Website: lowes
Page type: order-tracking
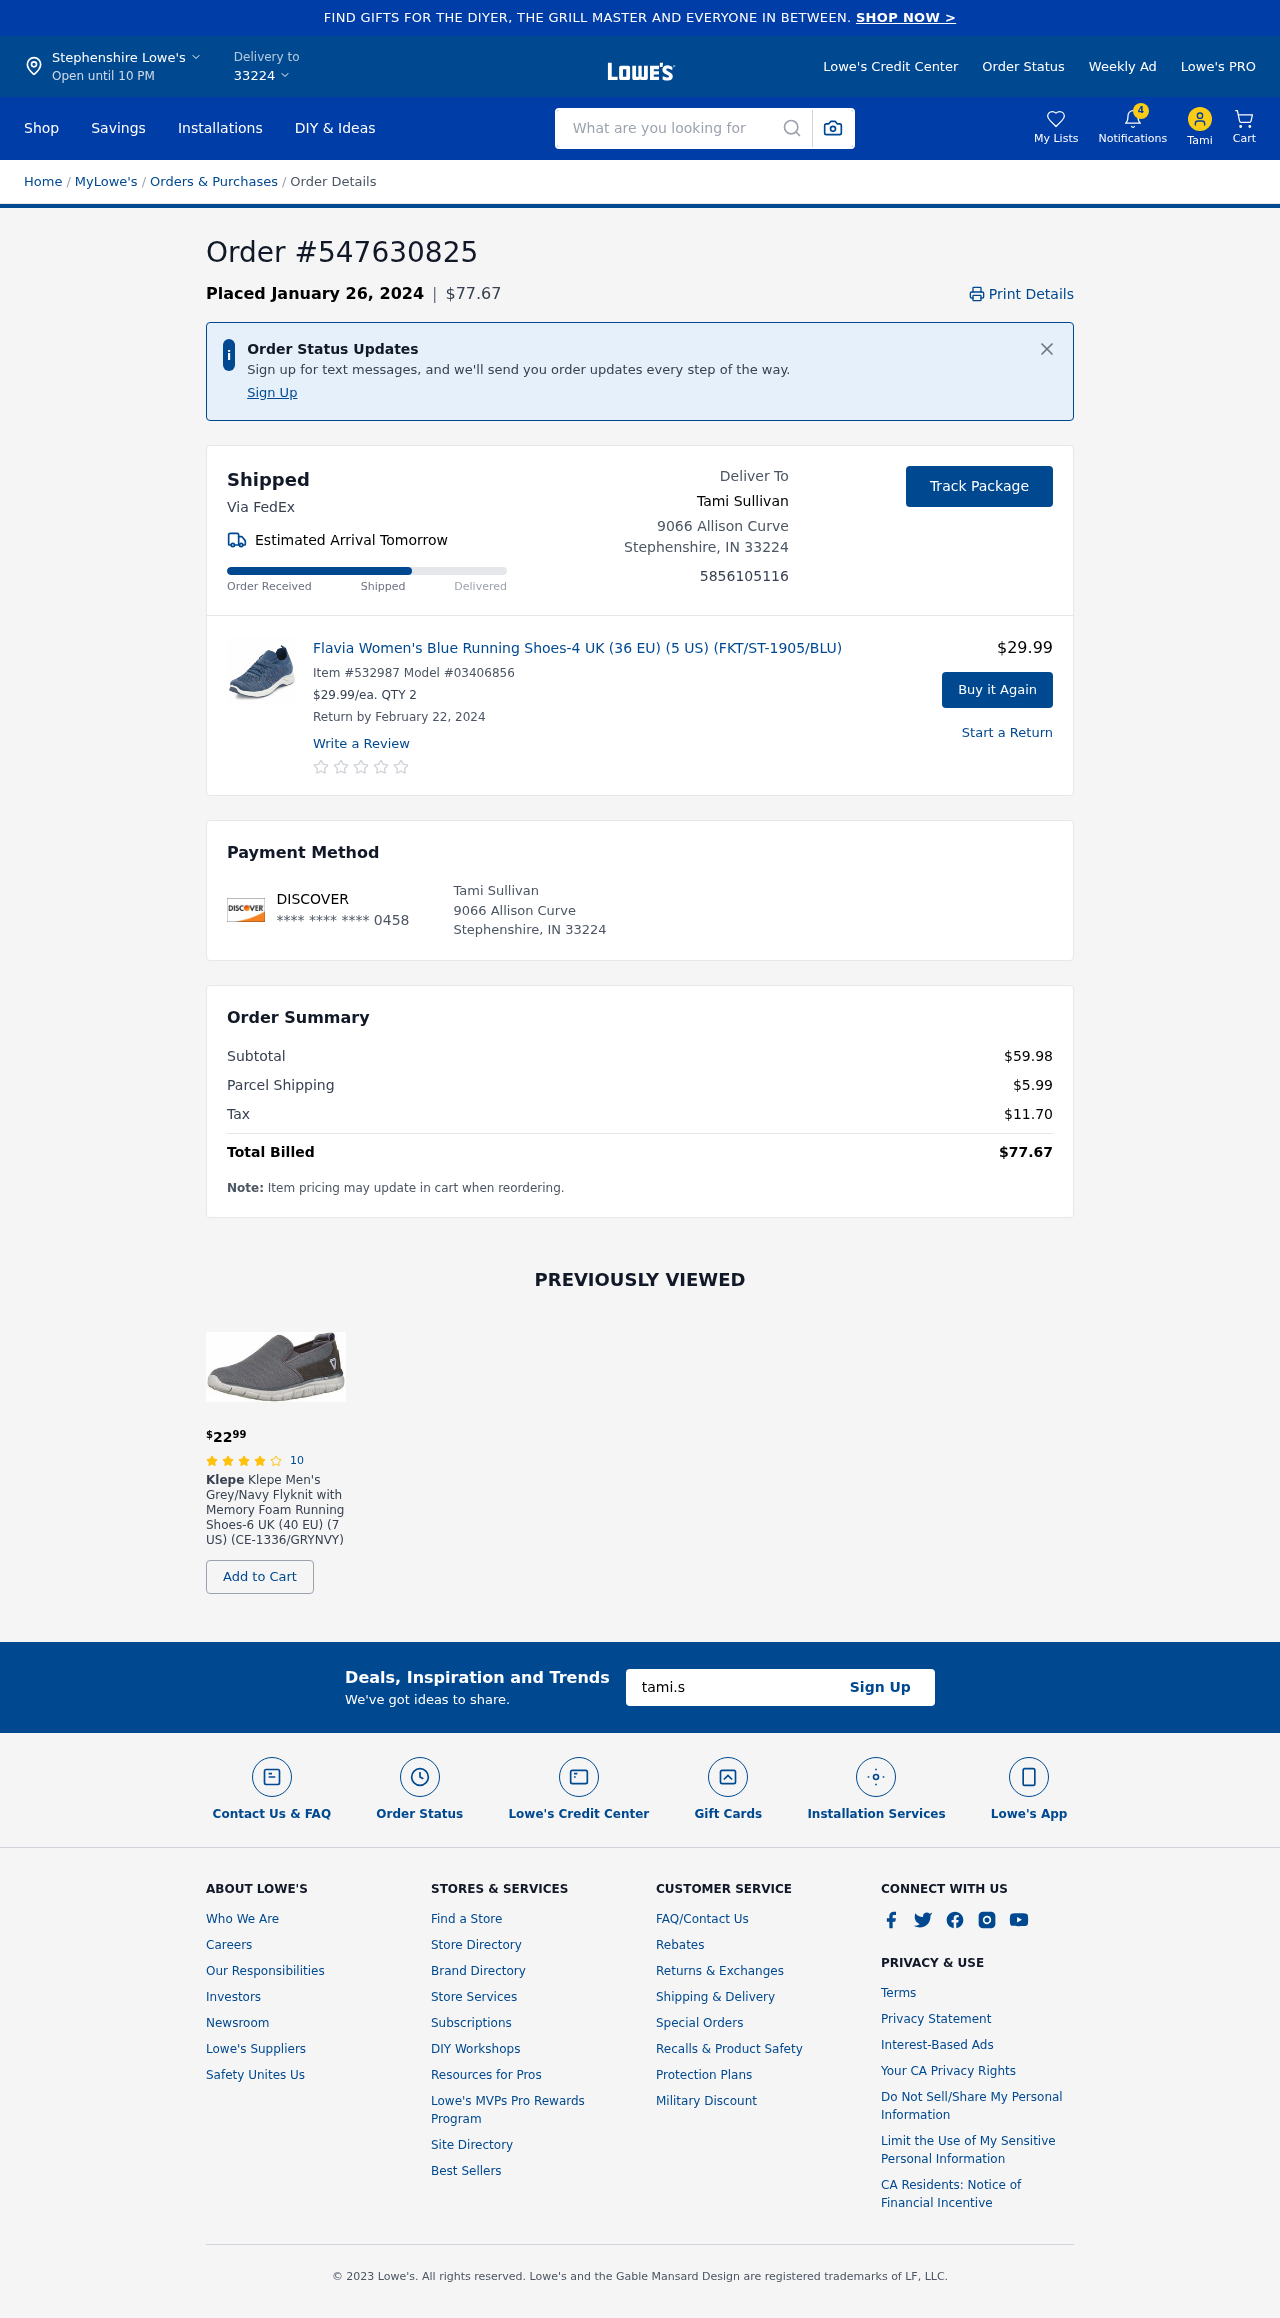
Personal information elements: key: PII_CARD_LAST4
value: **** **** **** 0458
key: PII_CARD_TYPE
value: DISCOVER
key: PII_CITY
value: Stephenshire Lowe's
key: PII_CITY_STATE_ZIP
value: Stephenshire, IN 33224
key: PII_EMAIL
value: tami.sullivan@yahoo.com
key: PII_FIRSTNAME
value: Tami
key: PII_FULLNAME
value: Tami Sullivan
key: PII_PHONE
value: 5856105116
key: PII_POSTCODE
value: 33224
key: PII_STREET
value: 9066 Allison Curve
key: PII_FULLNAME2
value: Tami Sullivan
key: PII_STREET2
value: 9066 Allison Curve
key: PII_CITY_STATE_ZIP2
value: Stephenshire, IN 33224
Product elements: key: PRODUCT1_NAME
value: Flavia Women's Blue Running Shoes-4 UK (36 EU) (5 US) (FKT/ST-1905/BLU)
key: PRODUCT1_PRICE
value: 29.99
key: PRODUCT1_QUANTITY
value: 2
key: PRODUCT2_BRAND
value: Klepe
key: PRODUCT2_NAME
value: Klepe Men's Grey/Navy Flyknit with Memory Foam Running Shoes-6 UK (40 EU) (7 US) (CE-1336/GRYNVY)
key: PRODUCT2_NUM_RATINGS
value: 10
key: PRODUCT2_PRICE
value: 22.99
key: PRODUCT2_RATING
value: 4.1
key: PRODUCT1_ITEM
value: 532987
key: PRODUCT1_MODEL
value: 03406856
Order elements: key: ORDER_ID
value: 547630825
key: ORDER_DATE
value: Placed January 26, 2024
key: ORDER_TOTAL
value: $77.67
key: ORDER_DELIVERY_DATE
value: Estimated Arrival Tomorrow
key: ORDER_RETURN_BY_DATE
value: Return by February 22, 2024
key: ORDER_SUBTOTAL
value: $59.98
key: ORDER_SHIPPING_COST
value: $5.99
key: ORDER_TAX
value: $11.70
Search elements: key: HEADER_SEARCH
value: What are you looking for
Other elements: key: NOTIFICATION_COUNT
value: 4